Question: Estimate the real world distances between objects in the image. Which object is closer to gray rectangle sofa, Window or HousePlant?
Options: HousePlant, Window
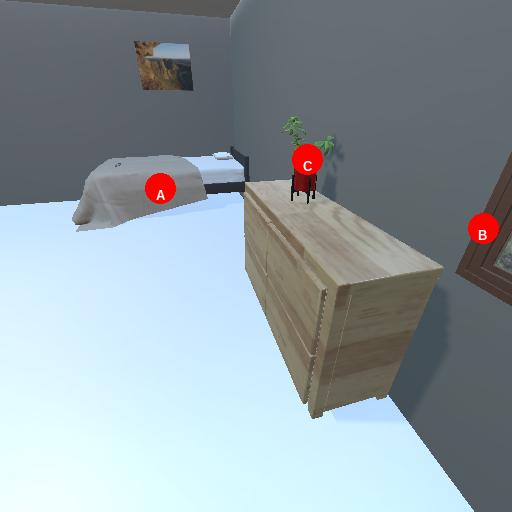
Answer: HousePlant